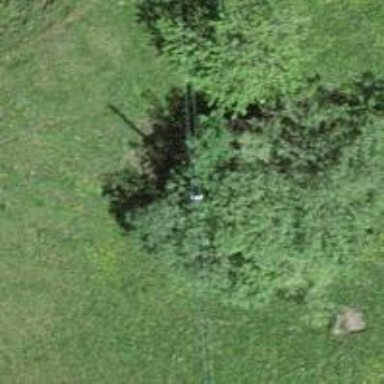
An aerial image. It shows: Power pole.